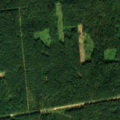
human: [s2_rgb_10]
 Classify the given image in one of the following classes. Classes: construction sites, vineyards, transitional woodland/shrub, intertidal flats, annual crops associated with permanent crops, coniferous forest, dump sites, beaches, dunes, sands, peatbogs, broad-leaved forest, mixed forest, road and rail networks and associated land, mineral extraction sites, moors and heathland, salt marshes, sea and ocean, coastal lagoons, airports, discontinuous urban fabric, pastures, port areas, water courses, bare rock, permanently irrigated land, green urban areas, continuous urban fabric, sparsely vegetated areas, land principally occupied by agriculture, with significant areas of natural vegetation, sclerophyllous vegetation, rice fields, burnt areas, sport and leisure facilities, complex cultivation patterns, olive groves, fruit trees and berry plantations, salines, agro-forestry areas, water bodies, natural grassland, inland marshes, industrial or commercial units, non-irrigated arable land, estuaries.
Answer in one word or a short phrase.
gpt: coniferous forest, mixed forest